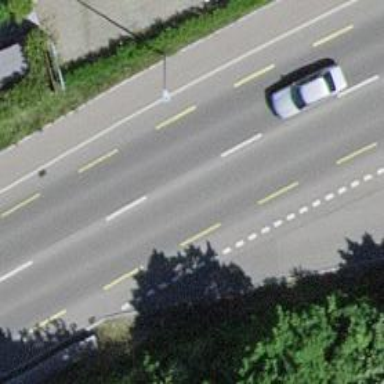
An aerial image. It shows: Primary highway with dedicated lane for cyclists.